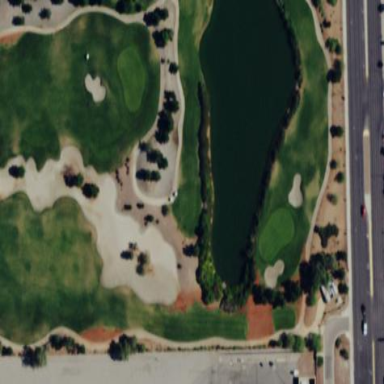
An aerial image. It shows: Sand bunker on golf course.